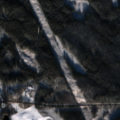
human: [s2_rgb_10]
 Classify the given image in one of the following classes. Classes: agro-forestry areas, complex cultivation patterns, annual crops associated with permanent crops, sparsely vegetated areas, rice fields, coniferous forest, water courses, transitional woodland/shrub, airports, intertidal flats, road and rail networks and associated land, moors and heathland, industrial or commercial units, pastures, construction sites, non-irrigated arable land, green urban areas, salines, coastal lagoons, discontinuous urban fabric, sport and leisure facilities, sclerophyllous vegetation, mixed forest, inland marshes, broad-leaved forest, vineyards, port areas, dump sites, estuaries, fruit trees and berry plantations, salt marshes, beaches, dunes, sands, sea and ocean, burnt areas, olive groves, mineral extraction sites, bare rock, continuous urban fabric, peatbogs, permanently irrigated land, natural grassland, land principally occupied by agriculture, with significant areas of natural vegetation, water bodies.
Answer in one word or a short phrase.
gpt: land principally occupied by agriculture, with significant areas of natural vegetation, coniferous forest, mixed forest, transitional woodland/shrub